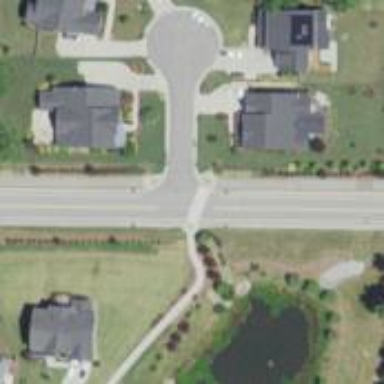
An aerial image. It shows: Marked crossing on asphalt footway.